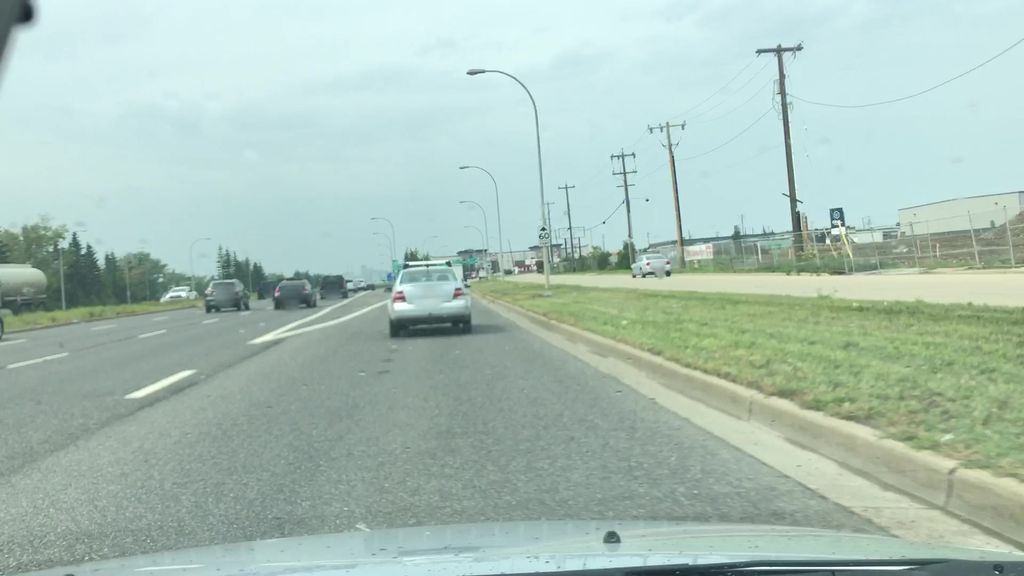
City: edmonton